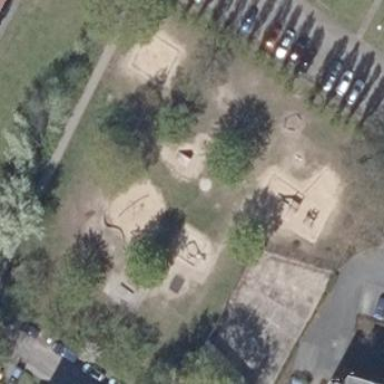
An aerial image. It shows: Playground area for leisure activities on the land.